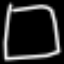
Label: square